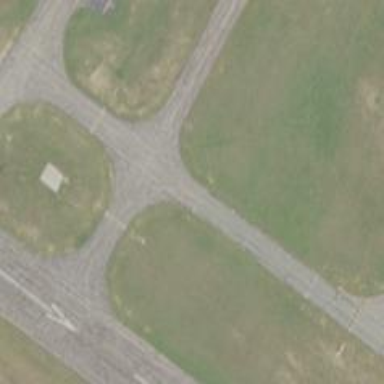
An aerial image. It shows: View of taxiway at the airport.